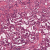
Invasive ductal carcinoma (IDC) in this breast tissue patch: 1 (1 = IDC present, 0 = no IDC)